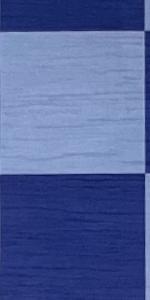
Label: Empty